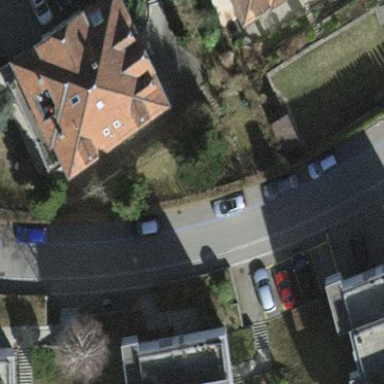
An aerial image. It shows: Parking lane with asphalt surface.